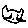
Label: cat